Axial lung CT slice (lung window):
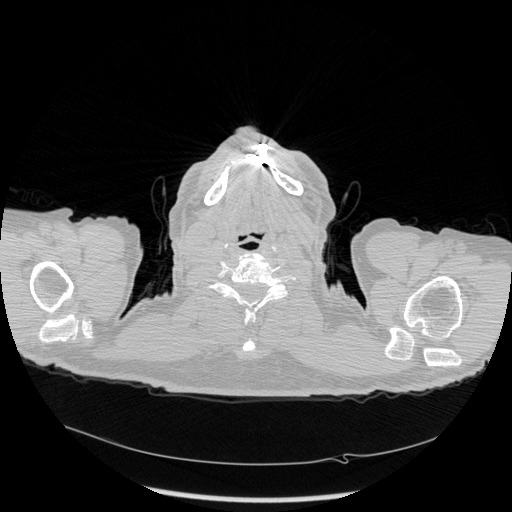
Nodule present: no